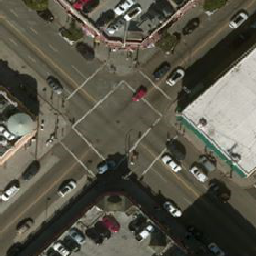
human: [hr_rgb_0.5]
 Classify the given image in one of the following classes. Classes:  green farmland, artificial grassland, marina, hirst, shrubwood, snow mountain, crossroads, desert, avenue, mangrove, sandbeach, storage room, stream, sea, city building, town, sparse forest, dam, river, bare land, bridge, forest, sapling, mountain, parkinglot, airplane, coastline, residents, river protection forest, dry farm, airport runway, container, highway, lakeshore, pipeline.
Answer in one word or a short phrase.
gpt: crossroads